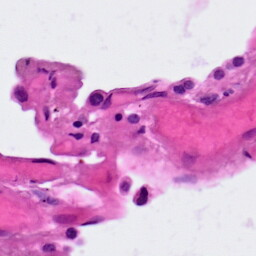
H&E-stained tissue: Lung